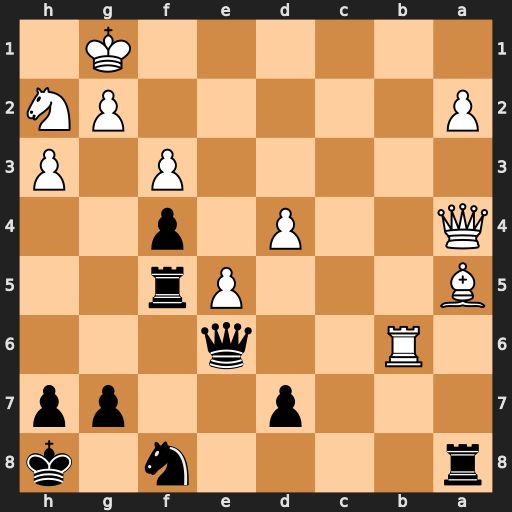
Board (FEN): r4n1k/3p2pp/1R2q3/B3Pr2/Q2P1p2/5P1P/P5PN/6K1
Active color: b
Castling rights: -
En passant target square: -
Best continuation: Qxb6 Bxb6 Rxa4